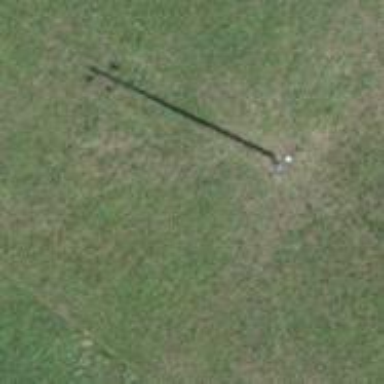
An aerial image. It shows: Power pole.